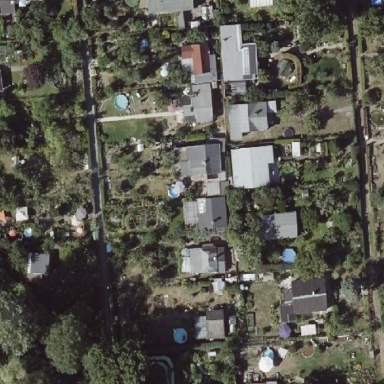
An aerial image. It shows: Allotments area.